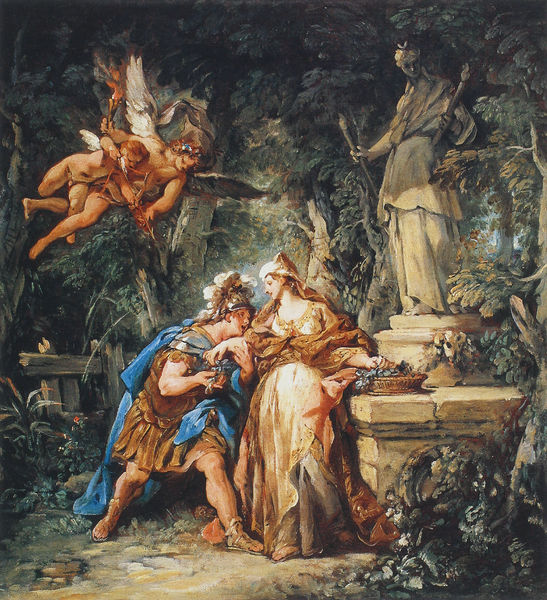
Titel: Jason erhält von Medea das verzauberte Kraut/Jason schwört Medea die ewige Liebe
Künstler: Jean - Francois de Troy
Institution: London, National Gallery
Schlagwörter: blau, dunkel, flügel, gemälde, mann, schatten, bäume, landschaft, bunt, frau, hell, holz, kleid, licht, nacht, sockel, natur, paar, wald, engel, garten, statue, kuss, leidenschaft, liebe, bogen, denkmal, soldat, helm, sonnig, rom, liebespaar, venus, amor, putten, pfeil, artemis, cupido, liebesszene, stelldichlein